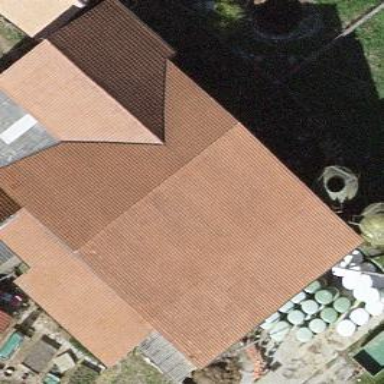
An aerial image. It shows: Rural barn.